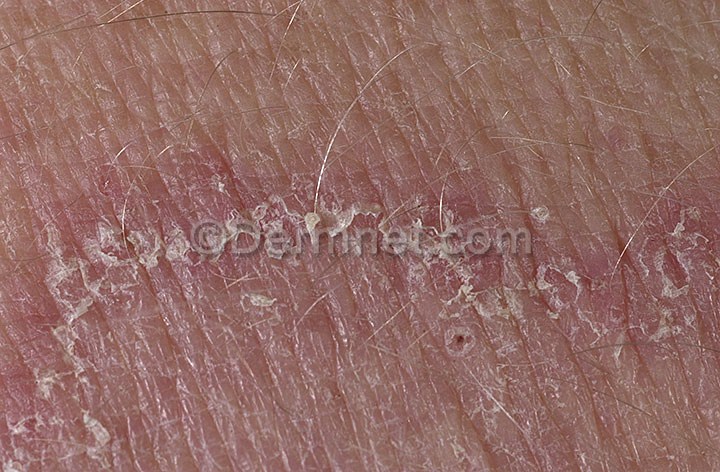
Disease: Tinea Ringworm Candidiasis and other Fungal Infections